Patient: sex M, age 43
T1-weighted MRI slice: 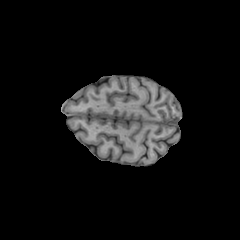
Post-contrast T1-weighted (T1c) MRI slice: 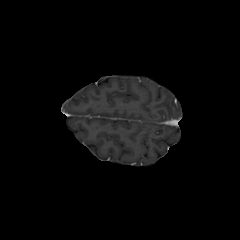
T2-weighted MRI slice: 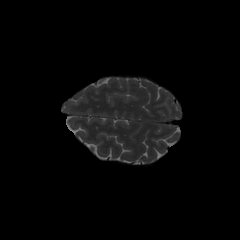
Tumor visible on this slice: no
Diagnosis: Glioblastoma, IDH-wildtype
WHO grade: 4